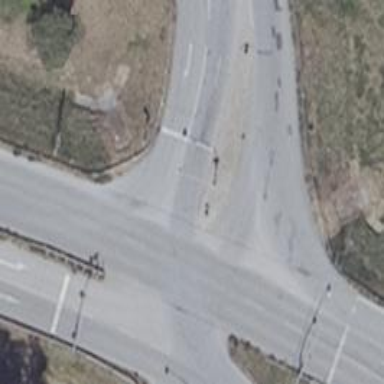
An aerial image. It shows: Road with traffic signals controlling the flow of traffic.